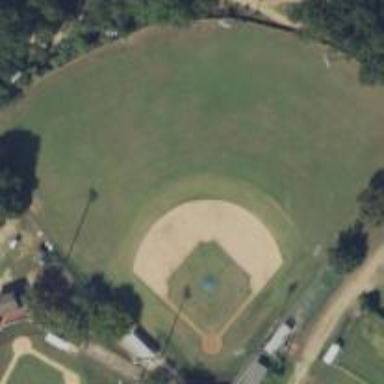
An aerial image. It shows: Baseball pitch for leisure land activities.